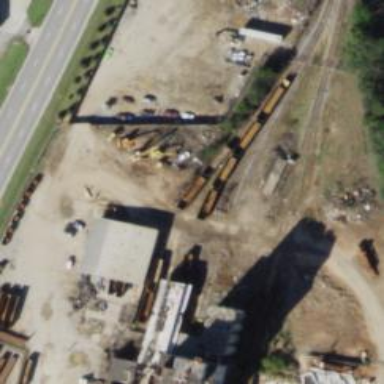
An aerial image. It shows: Rail spur service.